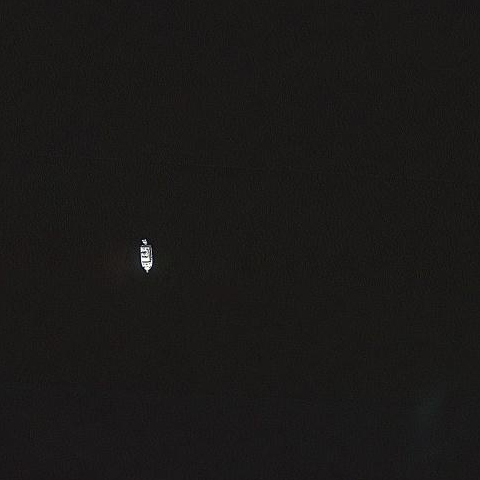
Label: civil